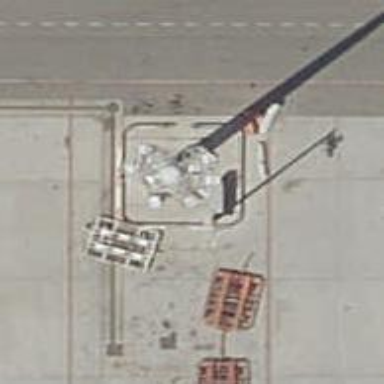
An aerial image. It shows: Mast structure.